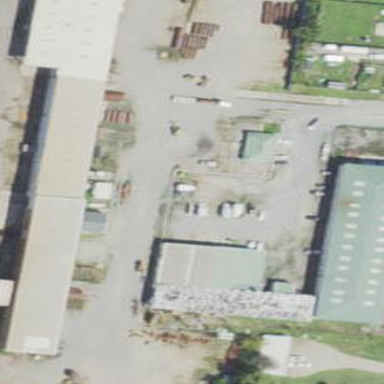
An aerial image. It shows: Industrial building.